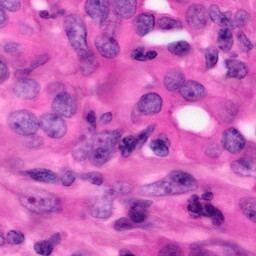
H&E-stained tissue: Pancreatic